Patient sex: F
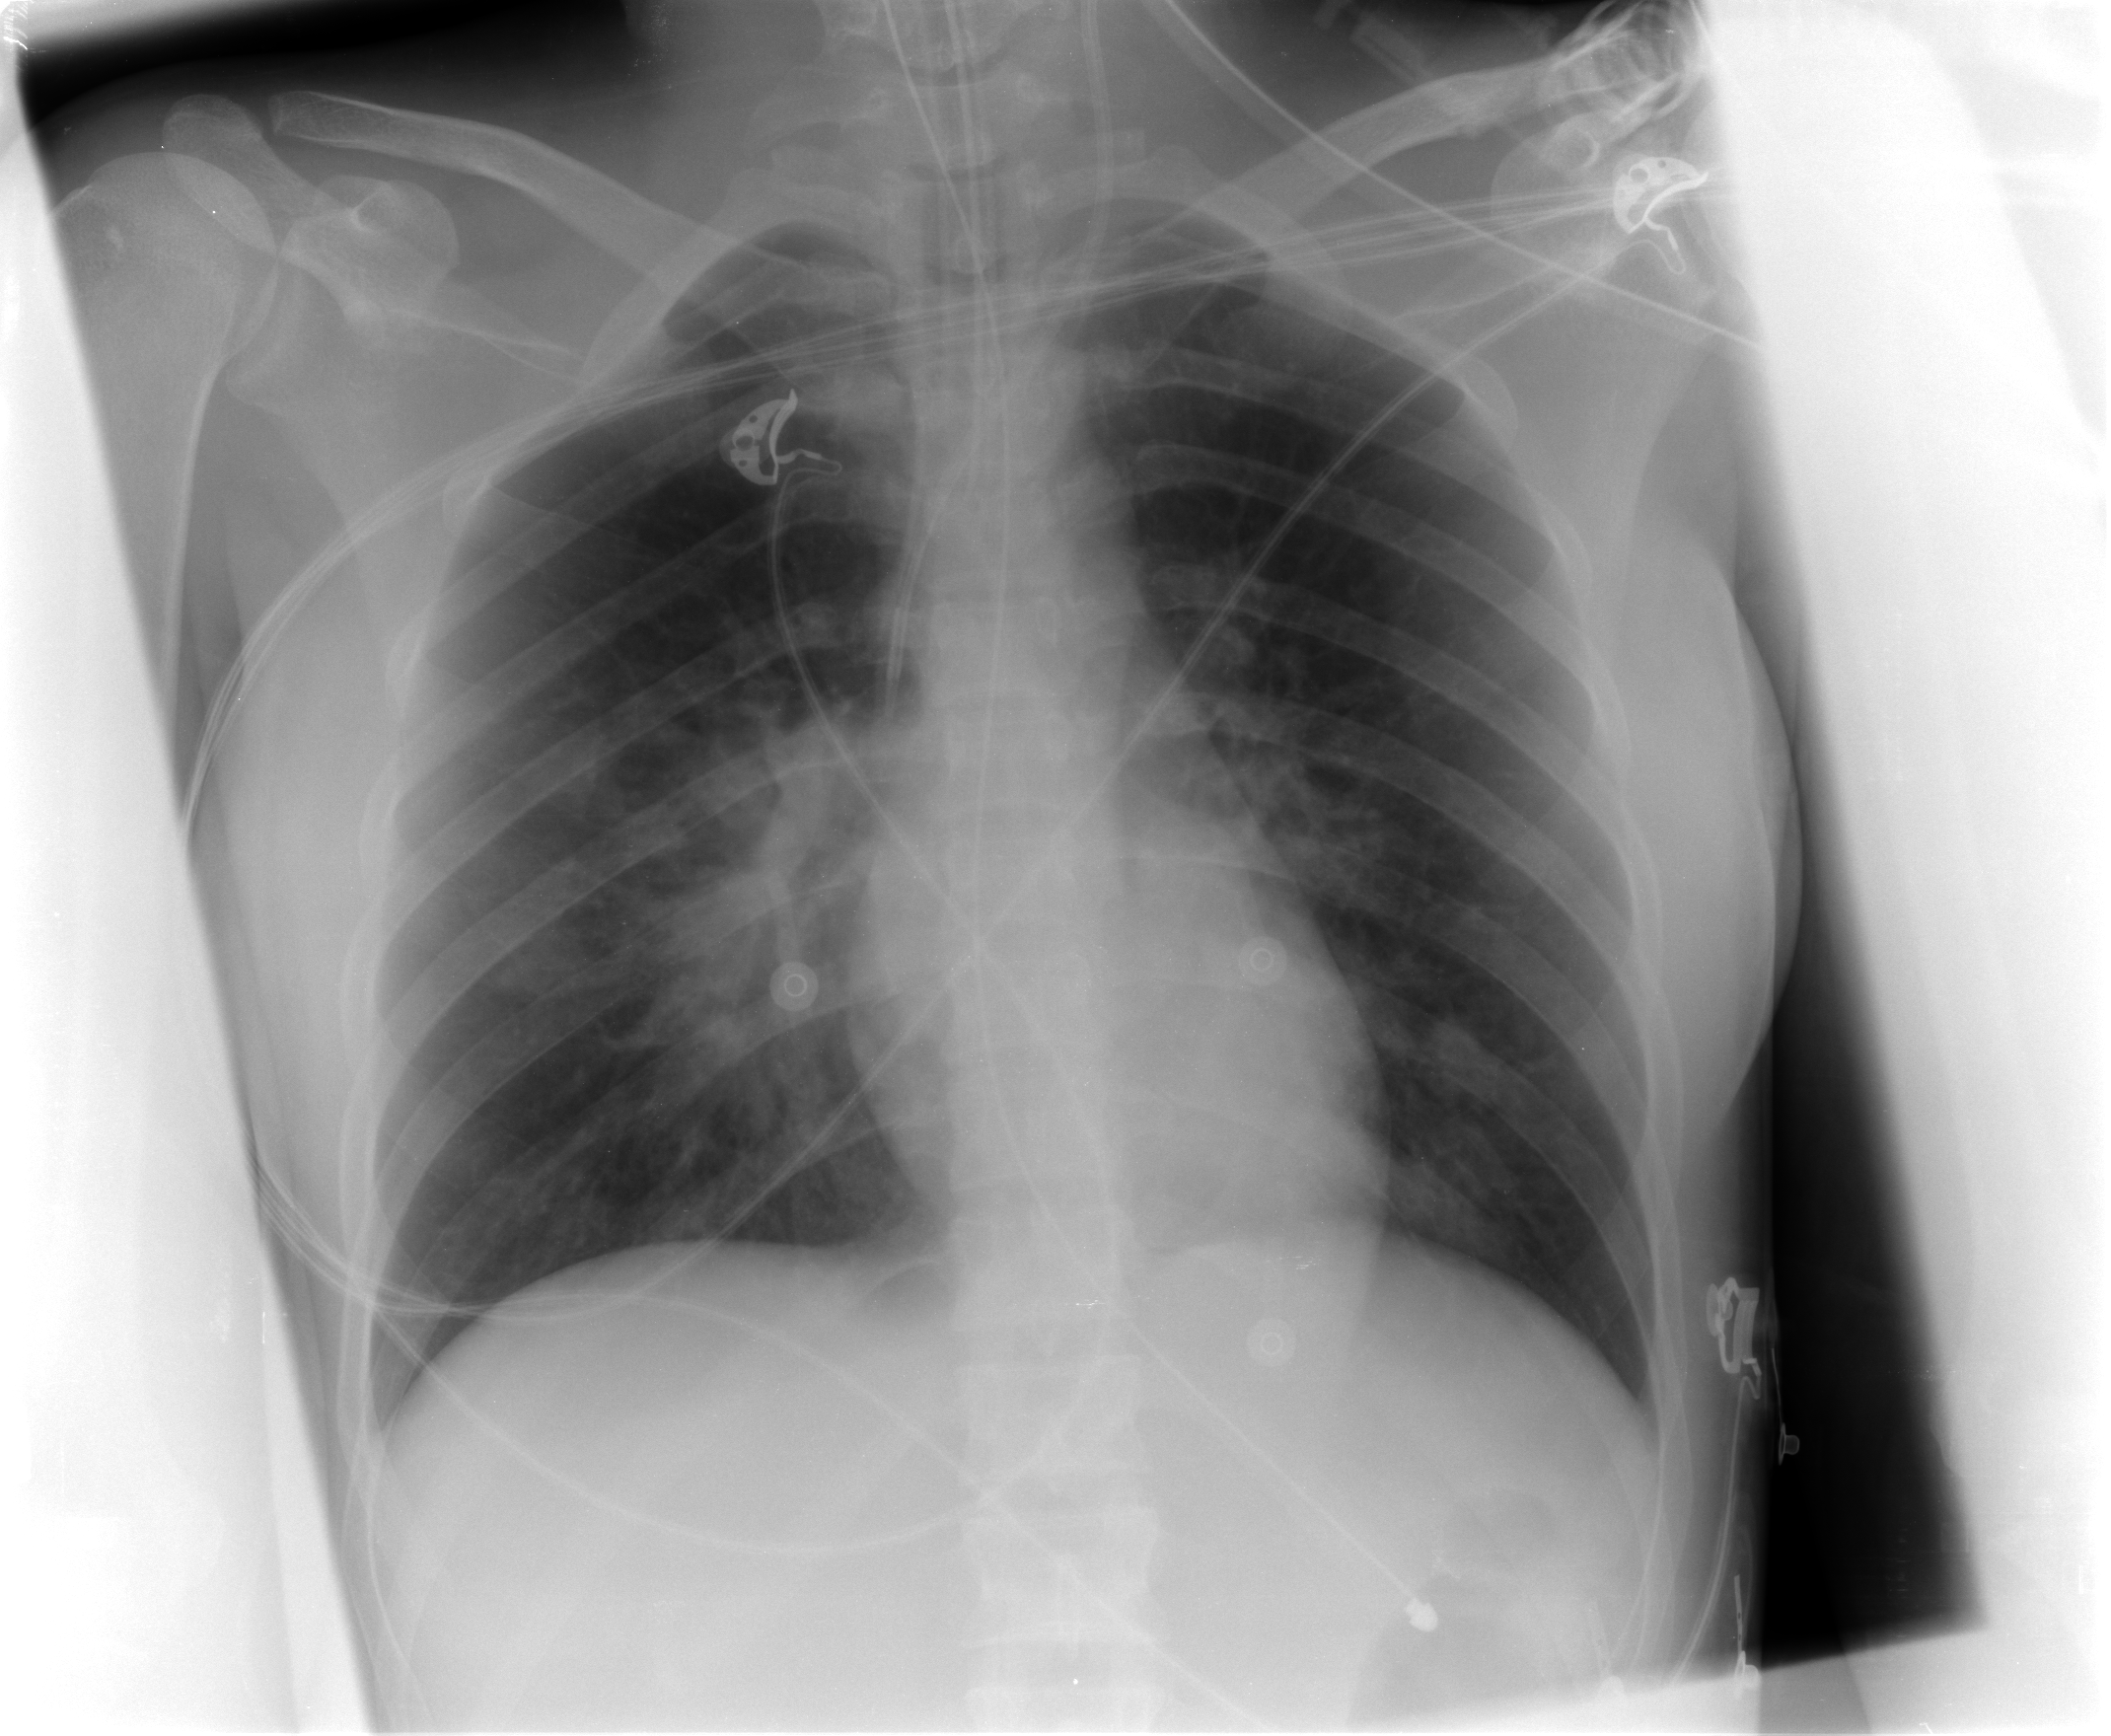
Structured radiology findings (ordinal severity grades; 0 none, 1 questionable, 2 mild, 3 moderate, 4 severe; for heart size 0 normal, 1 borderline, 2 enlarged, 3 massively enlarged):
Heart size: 0
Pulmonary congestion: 2
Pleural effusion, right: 0
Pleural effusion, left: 0
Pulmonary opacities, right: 3
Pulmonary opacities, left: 1
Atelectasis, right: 2
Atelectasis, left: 2